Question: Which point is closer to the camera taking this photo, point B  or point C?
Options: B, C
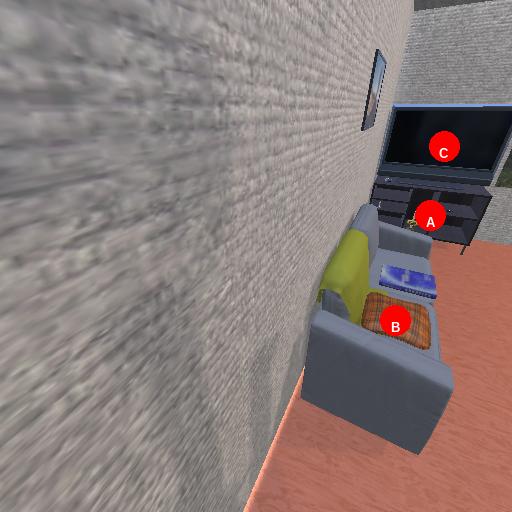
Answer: B